Question:
'''
<LinearLayout xmlns:android="http://schemas.android.com/apk/res/android"
android:layout_width="fill_parent"
android:layout_height="fill_parent"
android:background="@drawable/app_bg"
android:orientation="vertical" >
...
</LinearLayout>
'''
'''
<shape xmlns:android="http://schemas.android.com/apk/res/android"
android:shape="rectangle">
<gradient android:startColor="#000" android:centerColor="#333"
android:endColor="#000" android:angle="270" />
</shape>
'''
What is causing this issue? How to fix this, so that the ICS gradient would look as smooth as the 2.3.3 version? Does the problem occur only on emulator?
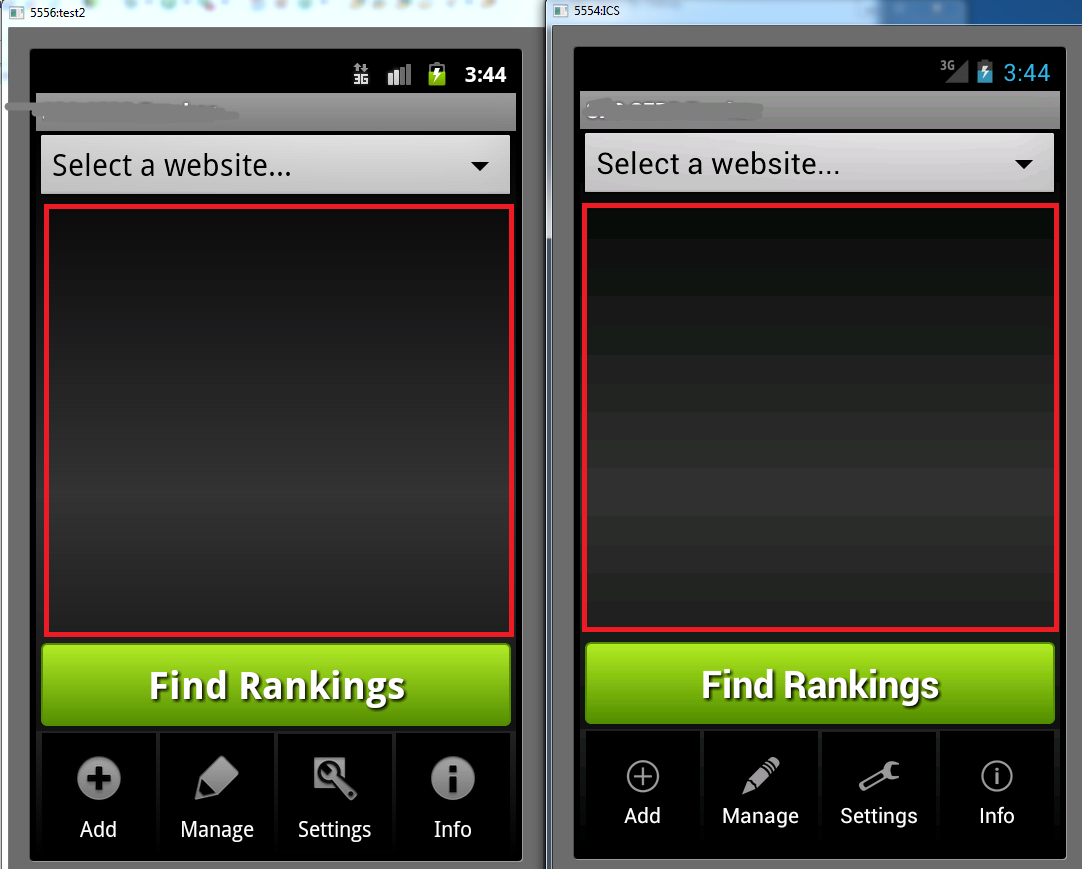
Answer: Just verified on ICS 4.0.3 device: .